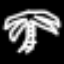
Label: palm tree